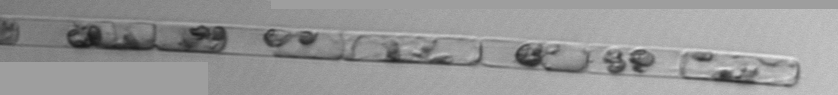
Label: Guinardia_delicatula_TAG_internal_parasite